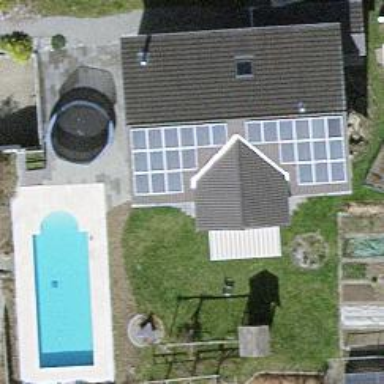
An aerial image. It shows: Solar power generator.